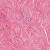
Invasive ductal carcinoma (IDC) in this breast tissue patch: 0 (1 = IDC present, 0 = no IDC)